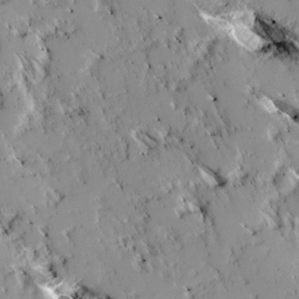
Label: non_frost